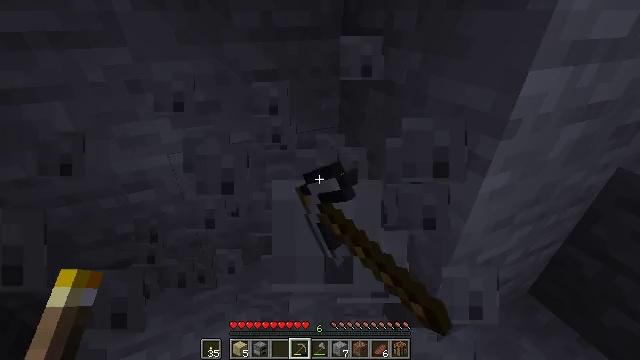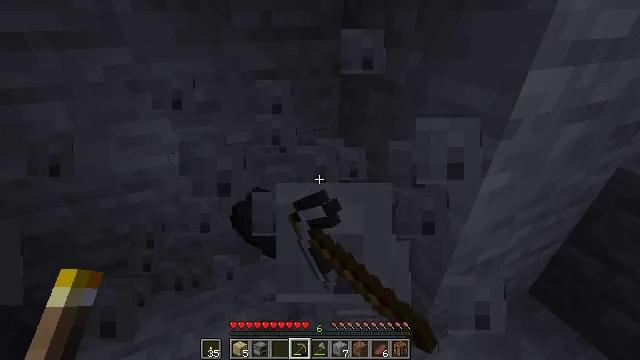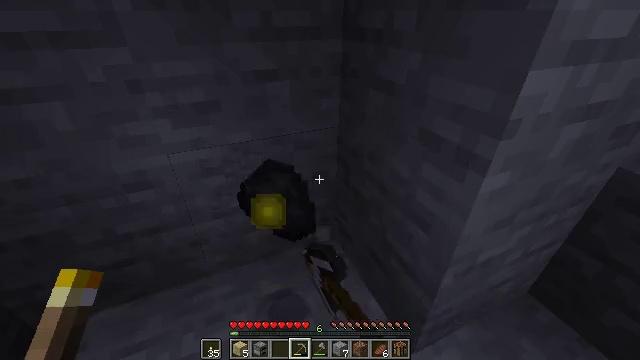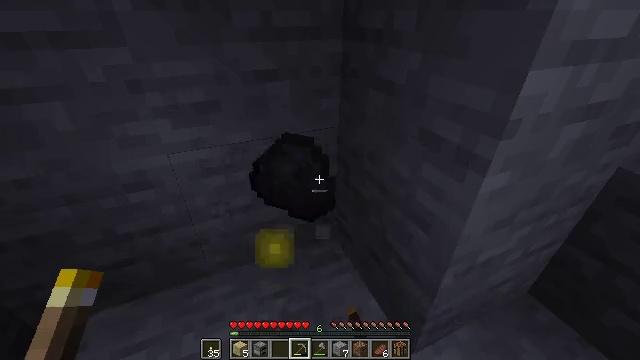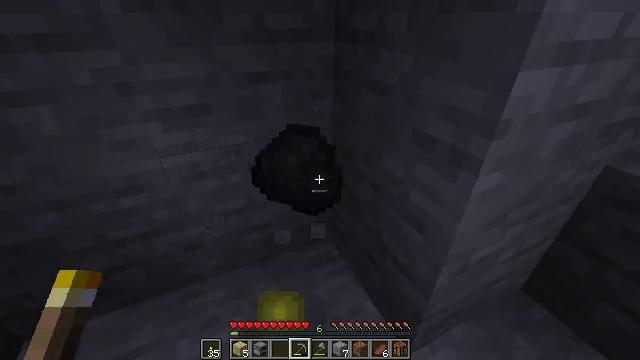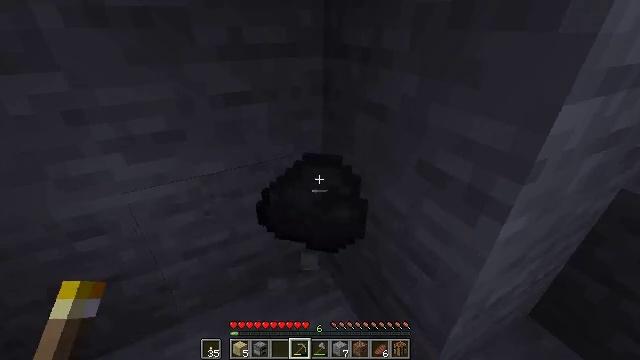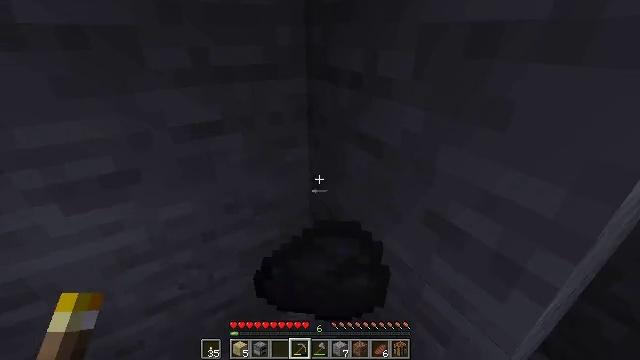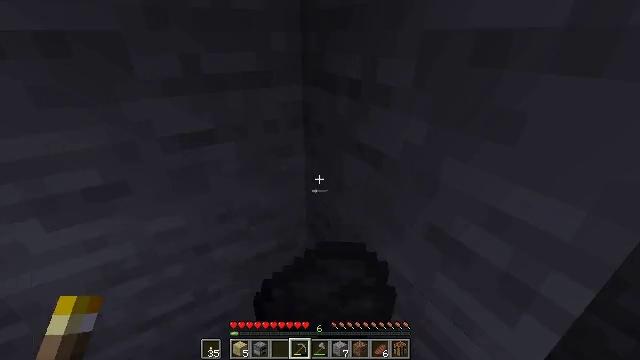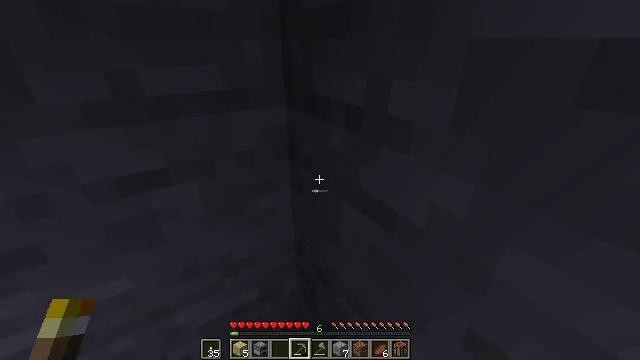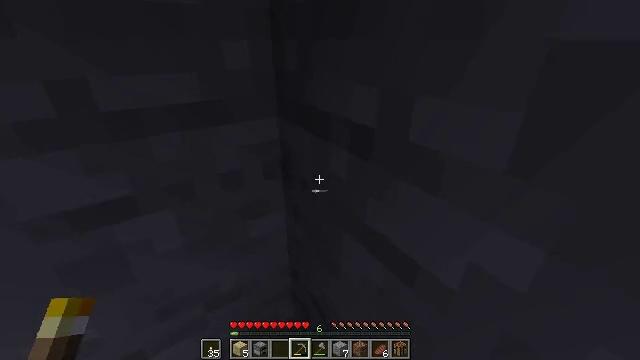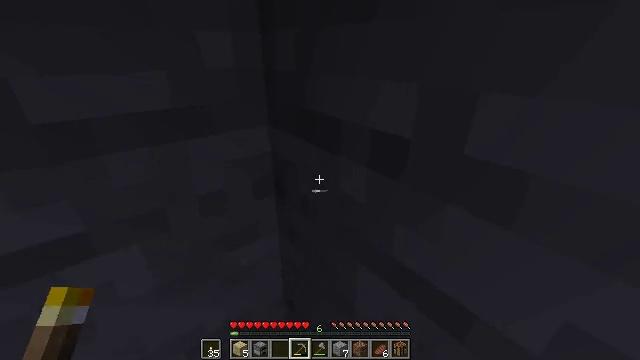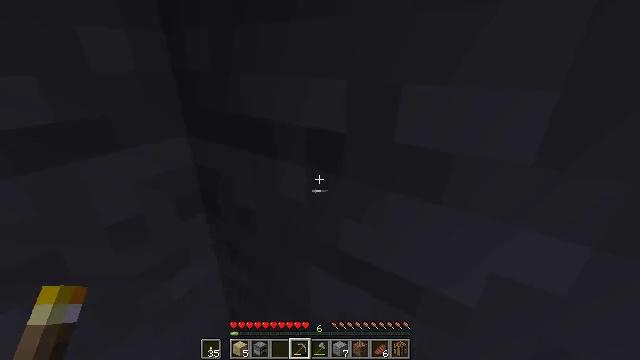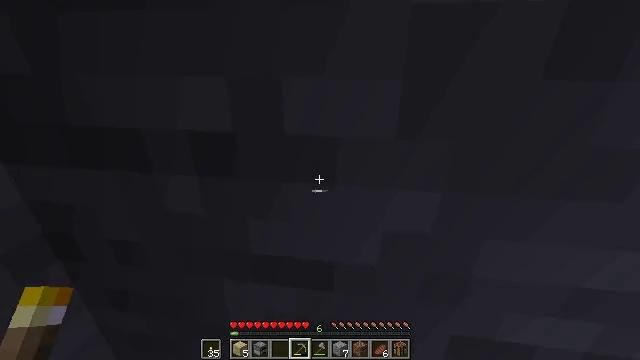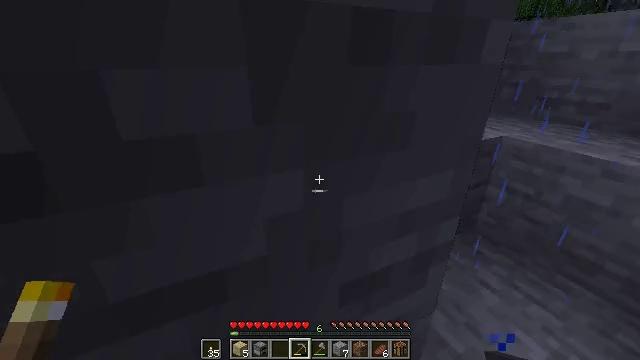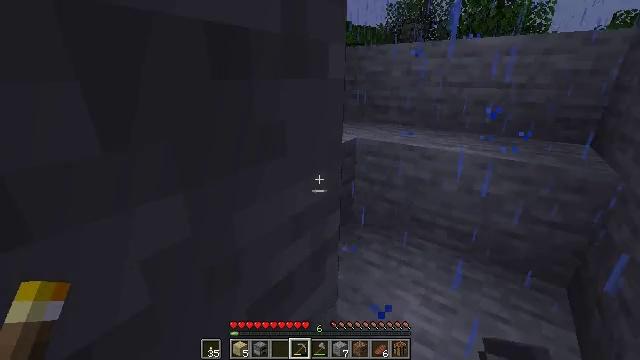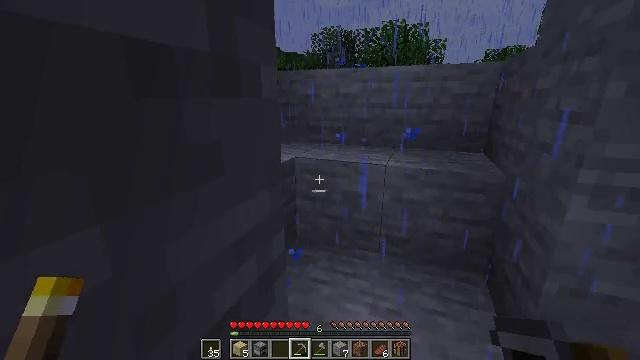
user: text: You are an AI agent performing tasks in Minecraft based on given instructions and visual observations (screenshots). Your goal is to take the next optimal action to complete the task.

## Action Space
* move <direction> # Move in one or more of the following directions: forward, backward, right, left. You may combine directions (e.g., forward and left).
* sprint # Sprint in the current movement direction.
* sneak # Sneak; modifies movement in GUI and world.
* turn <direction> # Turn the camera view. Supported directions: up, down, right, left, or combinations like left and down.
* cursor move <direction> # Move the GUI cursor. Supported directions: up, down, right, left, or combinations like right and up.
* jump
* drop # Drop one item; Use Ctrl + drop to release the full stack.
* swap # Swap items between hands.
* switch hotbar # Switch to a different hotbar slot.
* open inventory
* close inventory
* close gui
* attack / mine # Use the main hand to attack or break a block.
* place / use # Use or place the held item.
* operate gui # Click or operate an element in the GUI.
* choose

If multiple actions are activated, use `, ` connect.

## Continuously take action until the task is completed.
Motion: motion action
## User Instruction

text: Cut down the sugar cane stalks.
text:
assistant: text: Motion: attack / mine
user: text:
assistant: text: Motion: attack / mine
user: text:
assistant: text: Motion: no_op
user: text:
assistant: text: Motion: move forward, turn right
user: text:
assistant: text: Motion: move forward, turn right and up
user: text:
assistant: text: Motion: move forward, turn right and up
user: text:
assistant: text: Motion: move forward
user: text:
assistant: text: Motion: move forward, turn right
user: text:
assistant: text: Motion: no_op
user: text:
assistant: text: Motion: turn right and up
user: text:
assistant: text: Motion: turn right and up
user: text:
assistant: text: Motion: turn right
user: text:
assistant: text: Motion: turn right
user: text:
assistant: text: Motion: turn right and up
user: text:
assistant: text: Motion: turn right and up
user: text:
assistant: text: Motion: no_op
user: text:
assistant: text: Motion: no_op
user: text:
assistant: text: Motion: move forward
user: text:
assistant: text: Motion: move forward
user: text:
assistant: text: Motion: move forward
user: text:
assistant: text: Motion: move forward, turn right and down
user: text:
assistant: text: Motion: move forward, turn right
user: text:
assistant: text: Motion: move forward, turn right and up
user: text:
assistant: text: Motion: move forward, turn right and up
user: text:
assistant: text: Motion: move forward
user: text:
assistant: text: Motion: move forward
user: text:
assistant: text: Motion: move forward, jump
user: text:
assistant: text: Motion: move forward, jump
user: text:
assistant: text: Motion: move forward, jump
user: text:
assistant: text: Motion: move forward, jump